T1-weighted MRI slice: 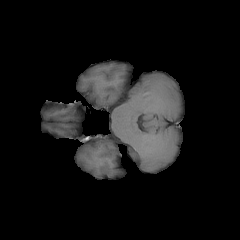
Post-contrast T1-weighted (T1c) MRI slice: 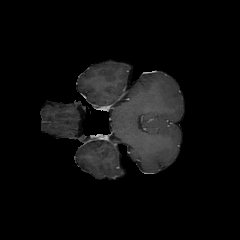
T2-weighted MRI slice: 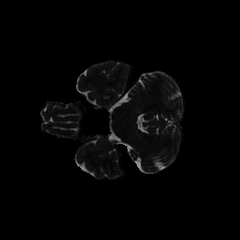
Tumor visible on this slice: no